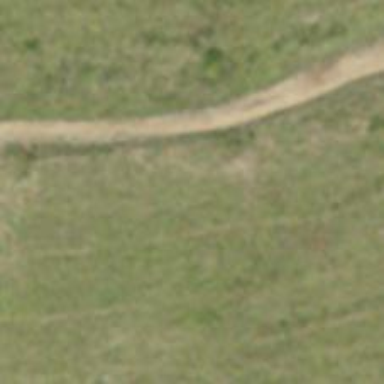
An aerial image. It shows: Path.